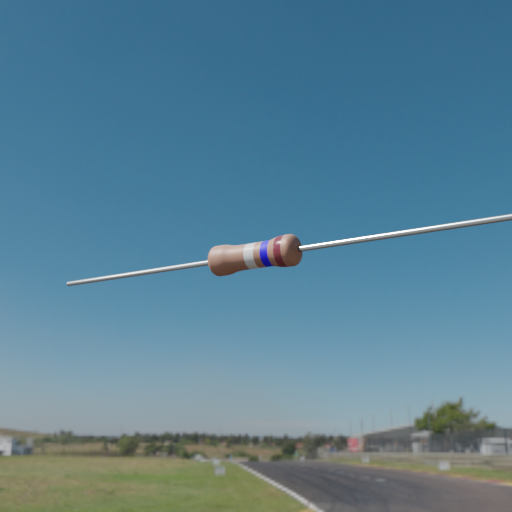
Resistor colour bands (in order): silver, blue, brown